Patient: sex F, age 67
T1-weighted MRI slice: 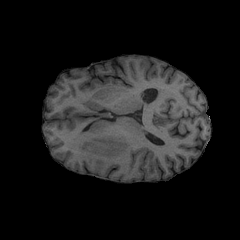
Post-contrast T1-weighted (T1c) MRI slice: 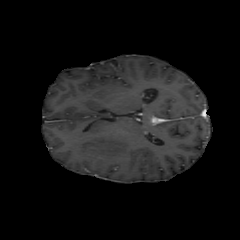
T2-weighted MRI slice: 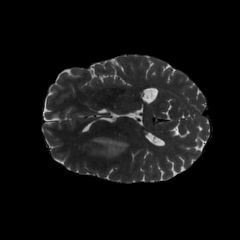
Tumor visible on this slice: yes
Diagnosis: Astrocytoma, IDH-mutant
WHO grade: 4